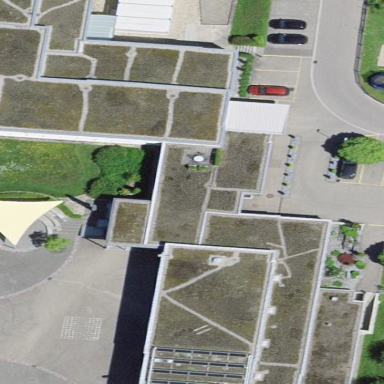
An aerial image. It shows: School building.